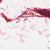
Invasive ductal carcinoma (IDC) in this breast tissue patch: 0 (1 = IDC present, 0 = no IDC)